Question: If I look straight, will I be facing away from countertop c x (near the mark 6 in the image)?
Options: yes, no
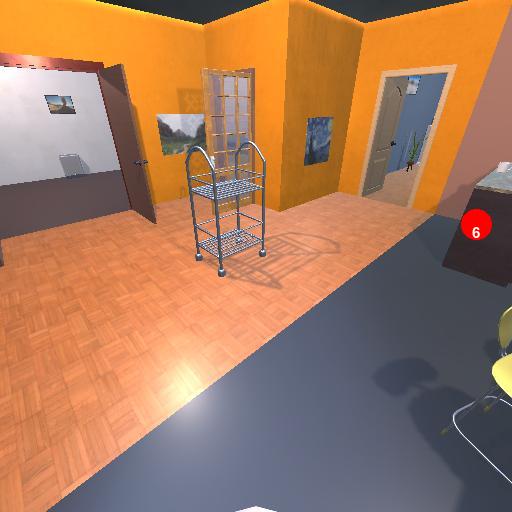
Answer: yes